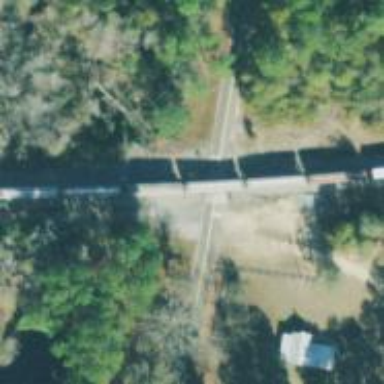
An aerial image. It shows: Level crossing along the railway.